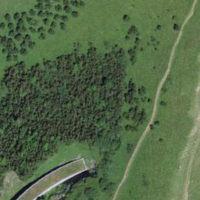
EUNIS habitat code: 23
Species observed at this site:
Pinus mugo